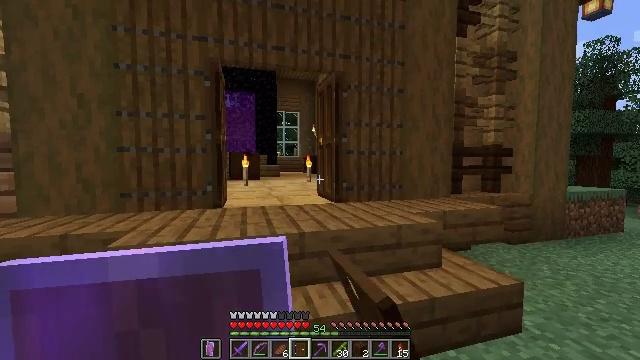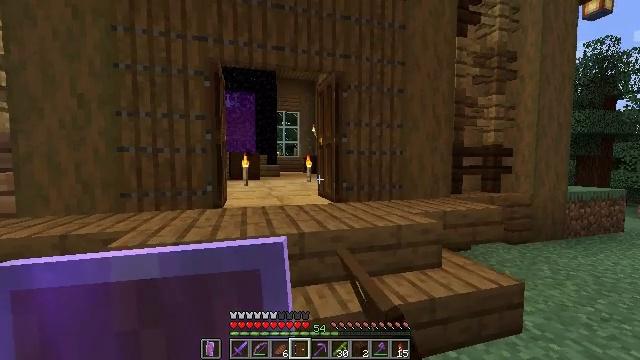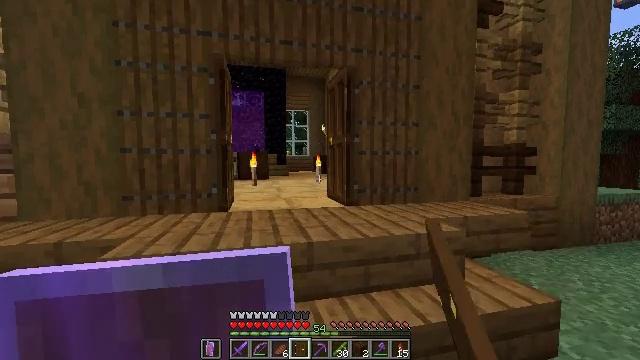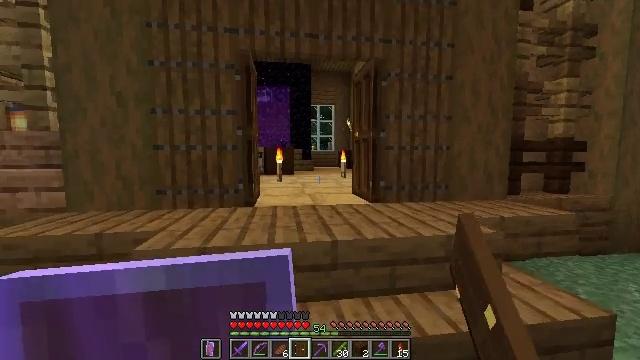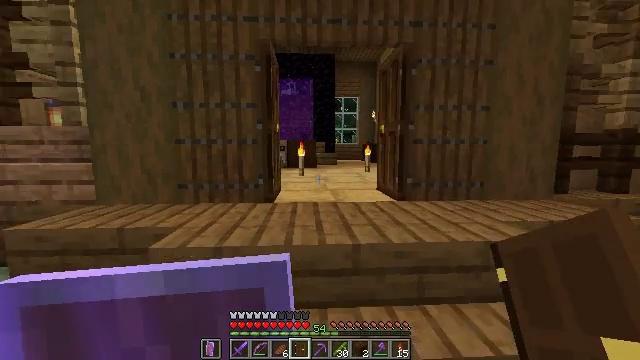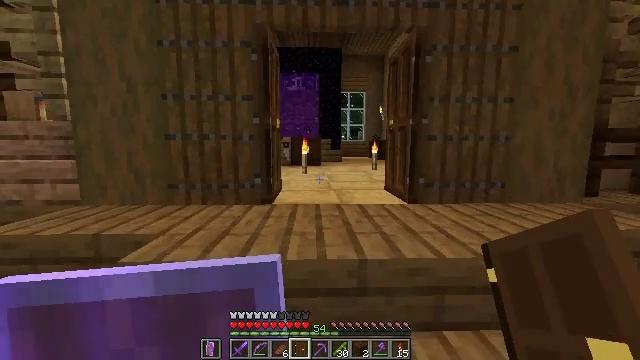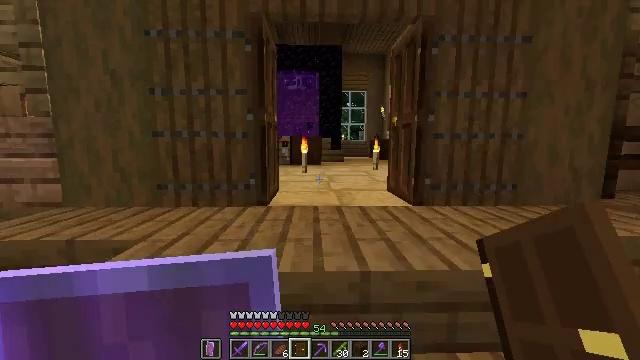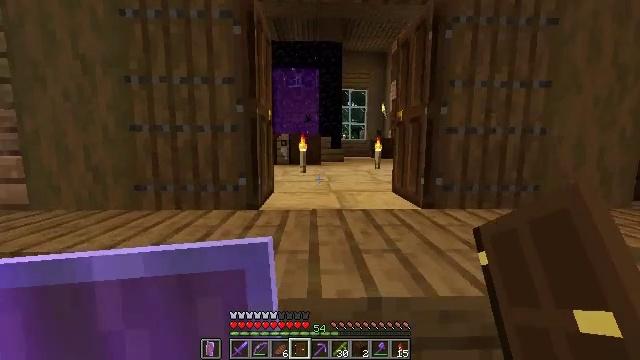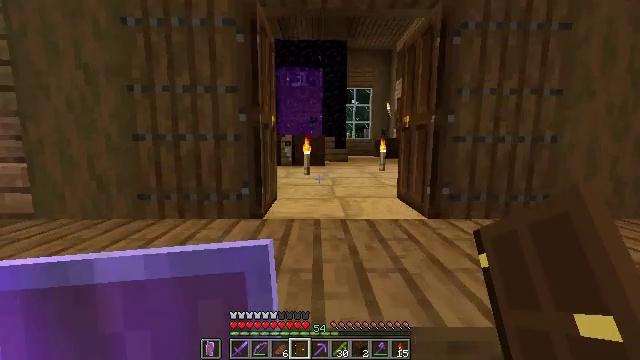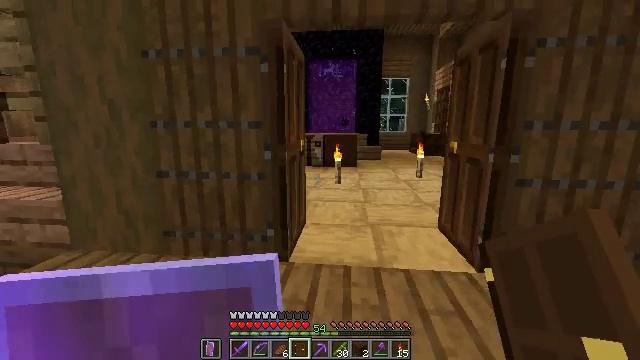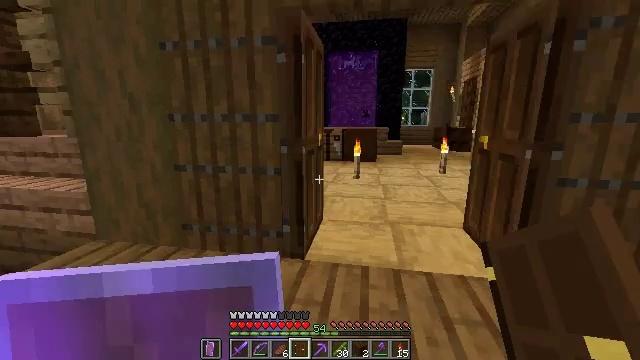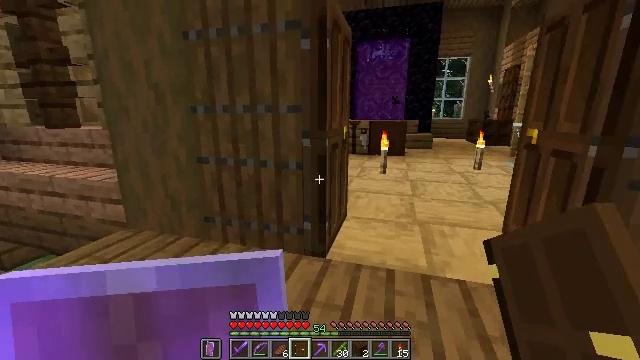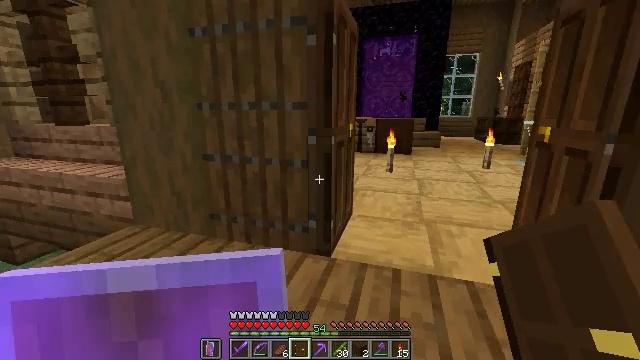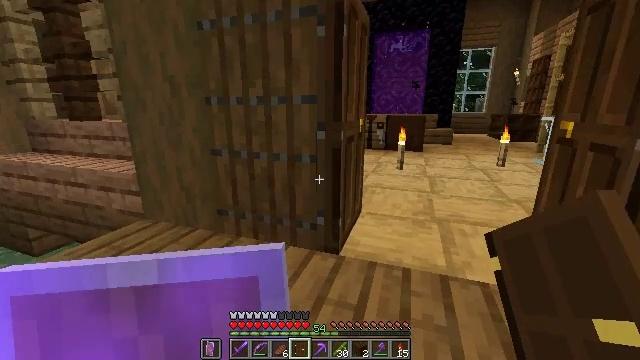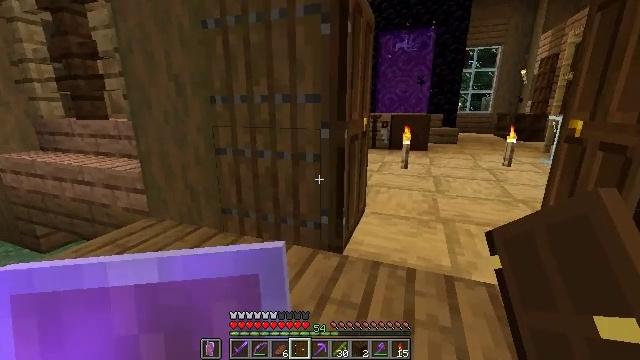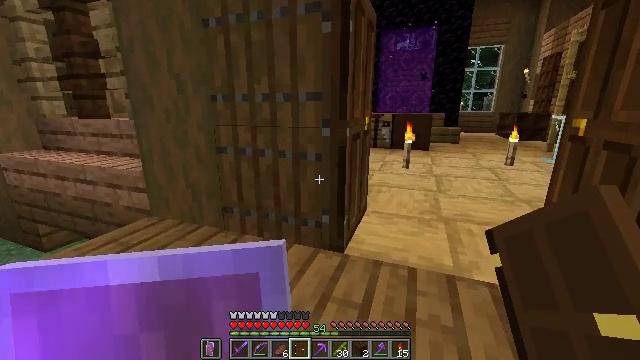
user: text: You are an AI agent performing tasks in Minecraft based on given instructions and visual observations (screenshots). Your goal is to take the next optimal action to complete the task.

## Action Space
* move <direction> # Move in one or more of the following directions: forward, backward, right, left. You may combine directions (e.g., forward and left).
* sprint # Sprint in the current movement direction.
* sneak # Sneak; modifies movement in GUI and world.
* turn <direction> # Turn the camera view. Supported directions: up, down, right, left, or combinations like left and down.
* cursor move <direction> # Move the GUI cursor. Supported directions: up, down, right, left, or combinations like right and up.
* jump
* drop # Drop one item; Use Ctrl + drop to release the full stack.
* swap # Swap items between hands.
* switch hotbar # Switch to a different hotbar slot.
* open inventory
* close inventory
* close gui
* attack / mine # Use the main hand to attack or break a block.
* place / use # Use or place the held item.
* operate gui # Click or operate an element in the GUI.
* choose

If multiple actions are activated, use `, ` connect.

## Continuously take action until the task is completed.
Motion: motion action
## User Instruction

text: Craft a spruce pressure plate using the crafting table.
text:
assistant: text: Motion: move forward
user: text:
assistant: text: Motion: move forward, turn left
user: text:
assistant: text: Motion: move forward, turn left and down
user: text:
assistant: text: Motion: move forward, turn left and down
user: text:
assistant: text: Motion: move forward, turn left
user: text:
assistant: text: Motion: move forward
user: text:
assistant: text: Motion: move forward
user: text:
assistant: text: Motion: move forward
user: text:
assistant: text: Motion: move forward, turn left and down
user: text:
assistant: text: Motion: turn left and down
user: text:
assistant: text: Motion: turn left and down
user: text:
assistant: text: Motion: turn left
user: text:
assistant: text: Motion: turn left
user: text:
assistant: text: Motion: no_op
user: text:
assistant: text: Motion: no_op
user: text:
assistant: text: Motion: no_op
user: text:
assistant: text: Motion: no_op
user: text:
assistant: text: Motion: no_op
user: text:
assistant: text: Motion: no_op
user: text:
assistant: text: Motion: no_op
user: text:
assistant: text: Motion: no_op
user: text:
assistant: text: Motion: no_op
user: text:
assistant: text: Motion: turn right
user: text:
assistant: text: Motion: turn right
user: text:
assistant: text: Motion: no_op
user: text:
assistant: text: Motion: turn right
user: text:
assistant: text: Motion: turn right
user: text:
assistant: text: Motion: no_op
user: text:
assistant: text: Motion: no_op
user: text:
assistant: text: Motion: no_op